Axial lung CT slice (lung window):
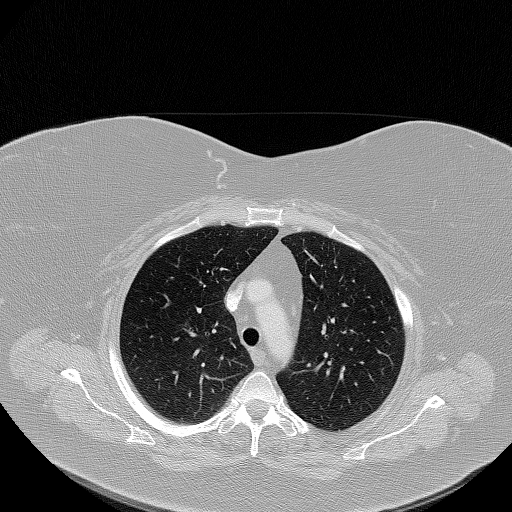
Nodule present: no